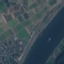
Land use / land cover: River